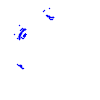
Particle: pion